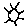
Label: sun